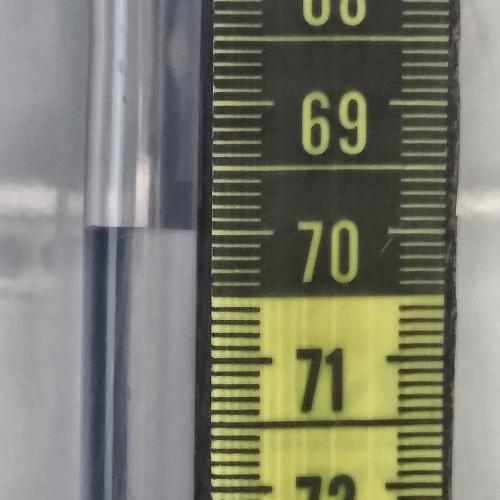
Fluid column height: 70.0 cm